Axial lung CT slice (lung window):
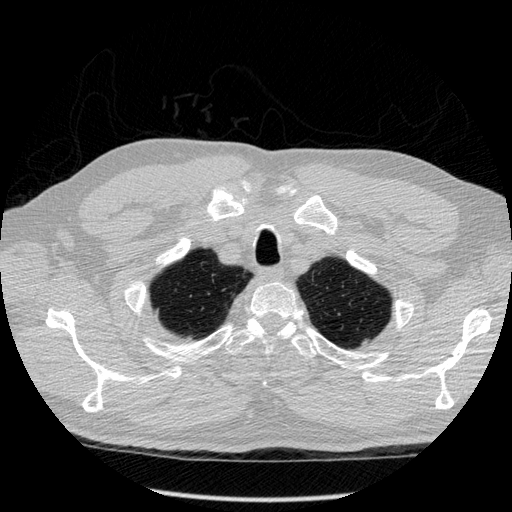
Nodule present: no